Field crop: maize
Growth stage: 2
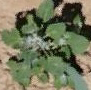
Species: chenopodium